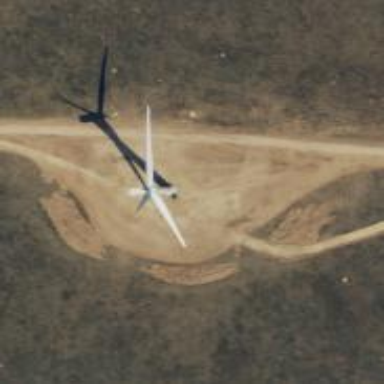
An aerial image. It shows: Wind generator powered by horizontal axis wind turbine.